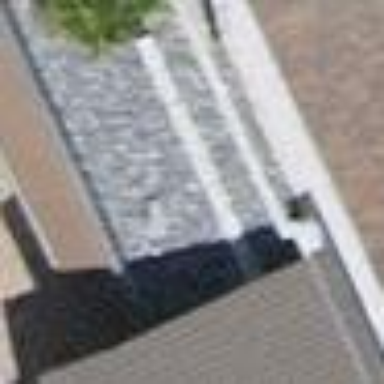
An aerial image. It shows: View of roof of building.